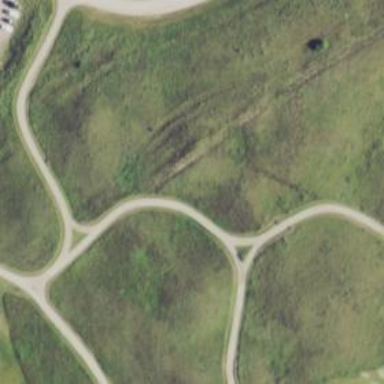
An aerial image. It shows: Footway that resembles golf path.